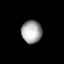
Tissue: prostate
Cell type: T cells
Senescence score: 0.2713
Nuclear area (px): 455
Mean DAPI intensity: 164.007